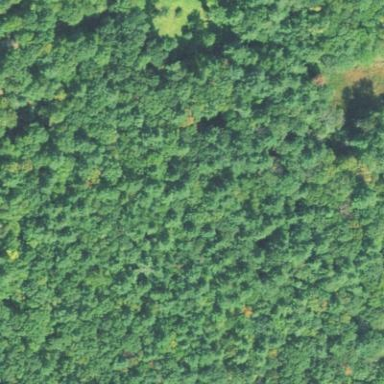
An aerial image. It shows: Woodland with needle-leaved trees.